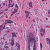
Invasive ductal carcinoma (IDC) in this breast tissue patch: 0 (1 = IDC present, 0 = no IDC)